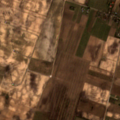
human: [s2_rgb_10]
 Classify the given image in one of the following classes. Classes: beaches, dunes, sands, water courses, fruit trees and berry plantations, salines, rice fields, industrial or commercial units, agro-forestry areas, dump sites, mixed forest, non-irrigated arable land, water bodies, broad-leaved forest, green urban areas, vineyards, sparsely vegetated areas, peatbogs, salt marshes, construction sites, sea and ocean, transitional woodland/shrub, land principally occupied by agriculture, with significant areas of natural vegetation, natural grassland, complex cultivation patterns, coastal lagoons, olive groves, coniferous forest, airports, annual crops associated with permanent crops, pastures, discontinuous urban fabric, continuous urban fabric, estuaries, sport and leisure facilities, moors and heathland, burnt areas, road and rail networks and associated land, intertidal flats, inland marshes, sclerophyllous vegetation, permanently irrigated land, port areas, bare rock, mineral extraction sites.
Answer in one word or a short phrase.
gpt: non-irrigated arable land, complex cultivation patterns